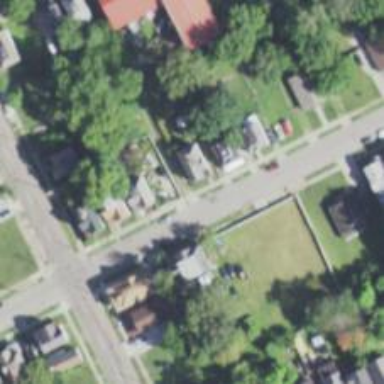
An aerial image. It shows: Alley classified as service road.